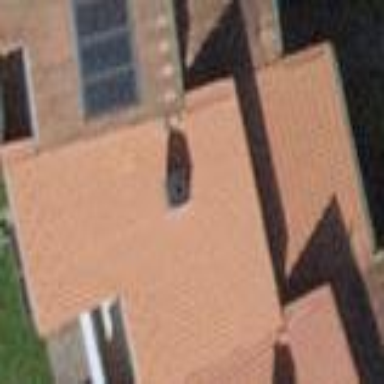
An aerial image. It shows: Building with tiled roof.